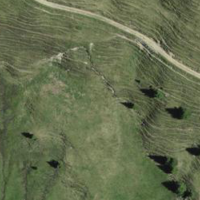
EUNIS habitat code: 26
Species observed at this site:
Vaccinium vitis-idaea